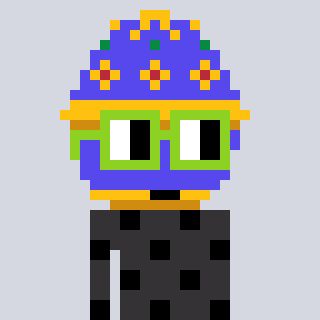
a pixel art character with square light green glasses, a faberge-shaped head and a grayscale-colored body on a cool background